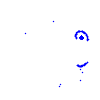
Particle: pion